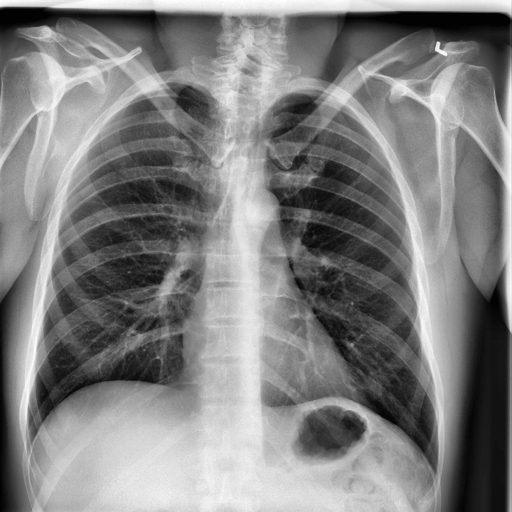
Finding: NORMAL